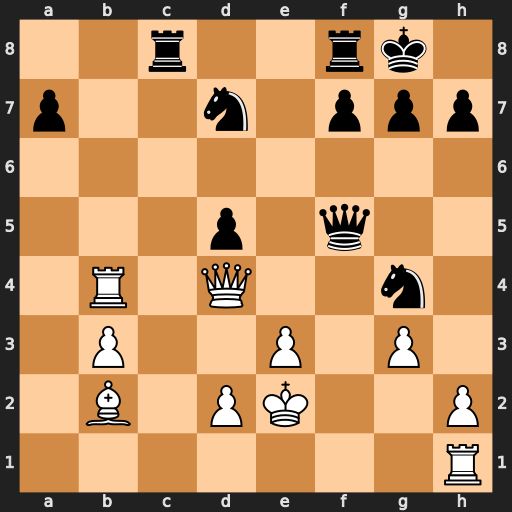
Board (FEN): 2r2rk1/p2n1ppp/8/3p1q2/1R1Q2n1/1P2P1P1/1B1PK2P/7R
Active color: w
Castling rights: -
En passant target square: -
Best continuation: Qxg7#